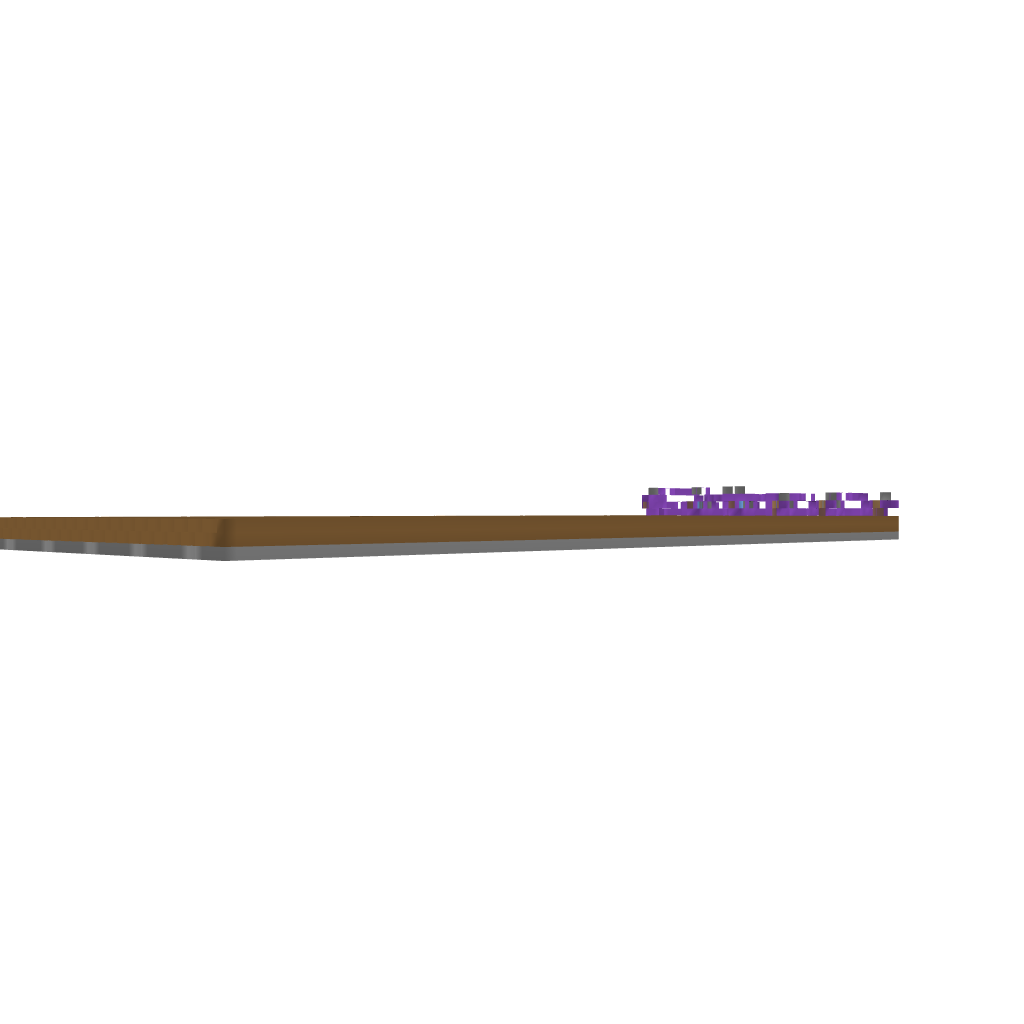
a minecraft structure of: Cannon test range bad low quality